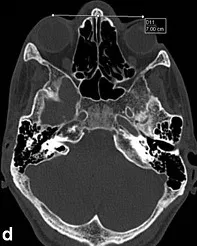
Linear measurements showing increased inter-canthal, orbit globe distance.
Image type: radiology (ct)